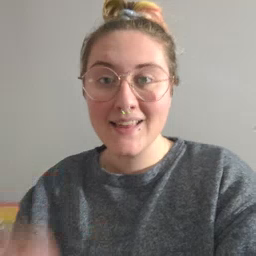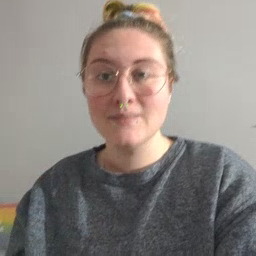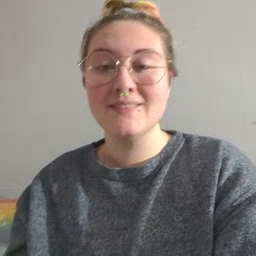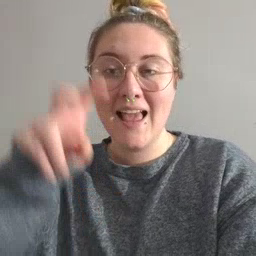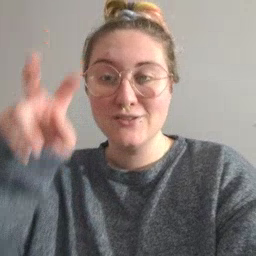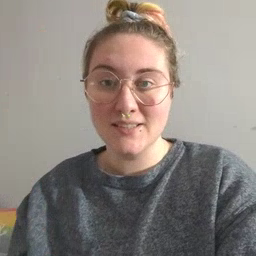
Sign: stairs